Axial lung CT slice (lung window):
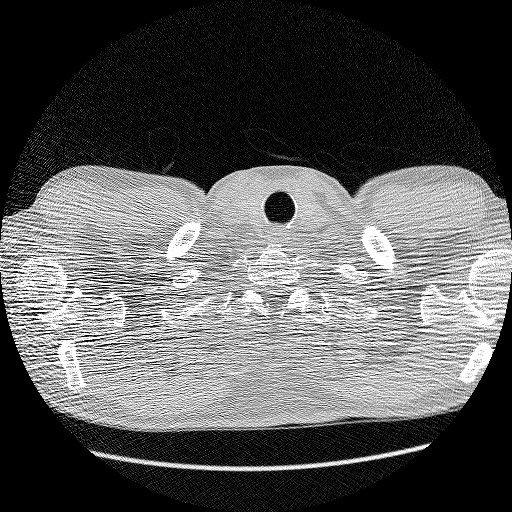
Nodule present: no